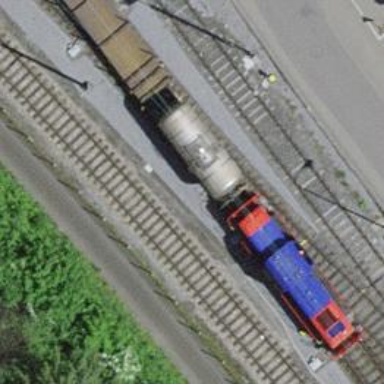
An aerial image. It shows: Railway switch.